九年级 · 度量几何学
已知四边形 $A B C D$ 内接于 $\odot O$, 对角线 $B D$ 是 $\odot O$ 的直径.

图1

图2

(1)如图 1, 连接 $O A, C A$, 若 $O A \perp B D$, 求证; $C A$ 平分 $\angle B C D$;

(2)如图 2, $E$ 为 $\odot O$ 内一点, 满足 $A E \perp B C, C E \perp A B$, 若 $B D=3 \sqrt{3}, A E=3$, 求弦 $B C$的长.

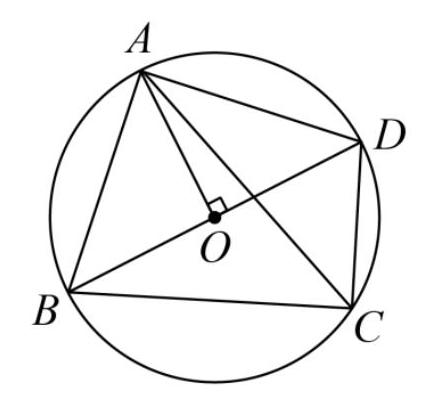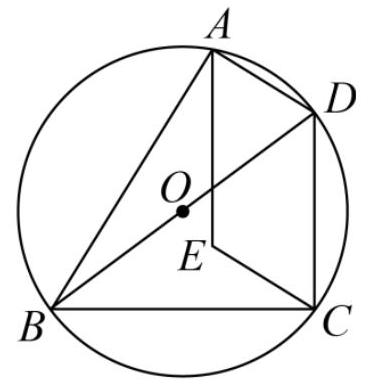
答案:  (1)见解析

(2) $B C=3 \sqrt{2}$

解析: (1) 利用垂径定理的推论和圆周角的性质证明即可.

(2)证明四边形 $A E C D$ 平行四边形，后用勾股定理计算即可.

【详解】(1) $\because$ 对角线 $B D$ 是 $\odot O$ 的直径, $O A \perp B D$

$\therefore A B=A D$,

$\therefore \angle B C A=\angle D C A$,

$\therefore C A$ 平分 $\angle B C D$.

(2) $\because$ 对角线 $B D$ 是 $\odot O$ 的直径,

$\therefore \angle B A D=\angle B C D=90^{\circ}$,

$\therefore D C \perp B C, D A \perp A B$

$\because A E \perp B C, C E \perp A B$,

$\therefore D C\|A E, D A\| C E$,

$\therefore$ 四边形 $A E C D$ 平行四边形,

$\therefore D C=A E=3$,

又 $\because B D=3 \sqrt{3}$,

$\therefore B C=\sqrt{(3 \sqrt{3})^{2}-3^{2}}=3 \sqrt{2}$.

【点睛】本题考查了垂径定理的推论, 直径所对的圆周角是直角, 平行四边形的判定和性质,勾股定理, 熟练掌握垂径定理的推论, 平行四边形的判定和性质, 勾股定理是解题的关键.